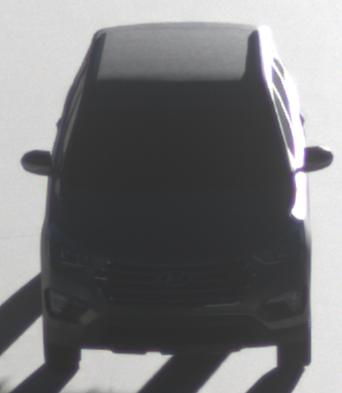
Make: Hyundai
Model: Santa Fe 2.4 GDI
Detailed model: Santa Fe (DM)
Model produced from: 2017/08
Model produced until: 2018/01
Doors: 5
Color: gray
Road condition: dry road
Daytime: sunrise or sunset
Contrast: high contrast